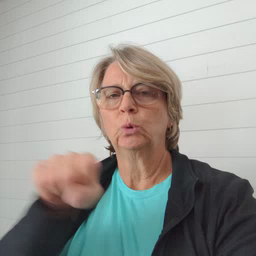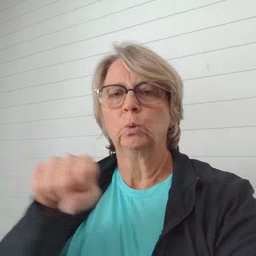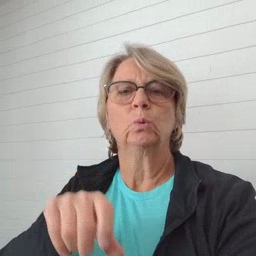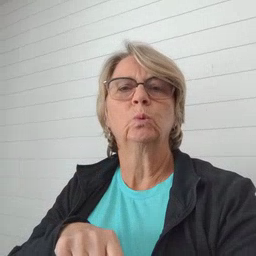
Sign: shoe